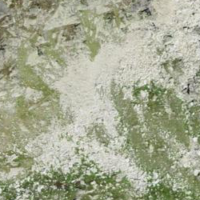
EUNIS habitat code: 31
Species observed at this site:
Arnica montana